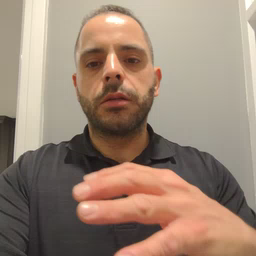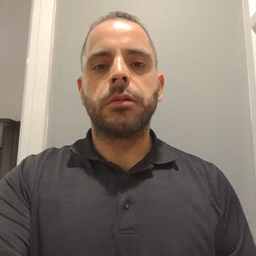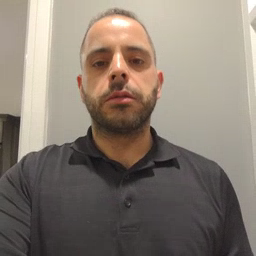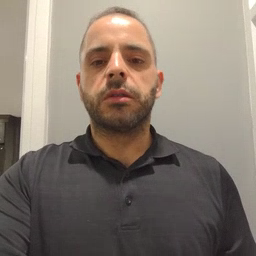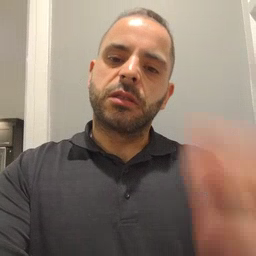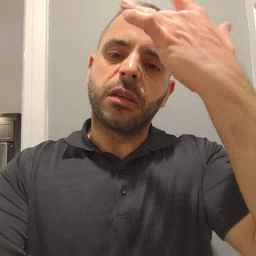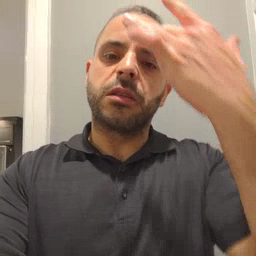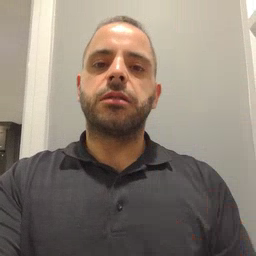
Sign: sick